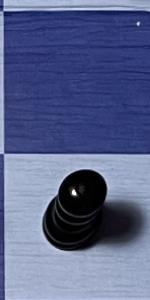
Label: Pawn_Black